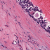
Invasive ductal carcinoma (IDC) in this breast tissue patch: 0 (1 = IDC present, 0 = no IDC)